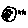
Label: moon